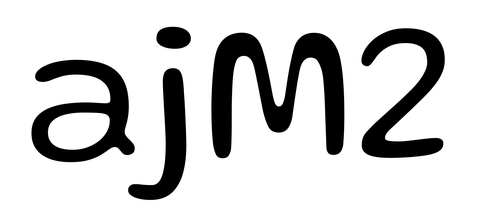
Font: Gluten_Light